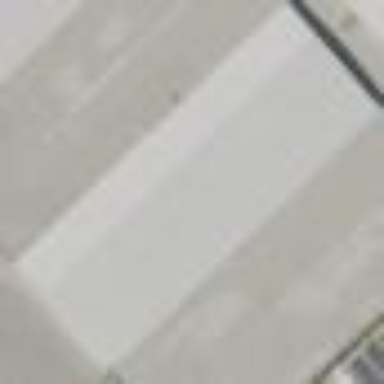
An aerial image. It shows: Hangar.